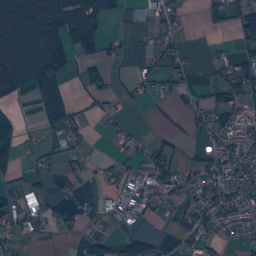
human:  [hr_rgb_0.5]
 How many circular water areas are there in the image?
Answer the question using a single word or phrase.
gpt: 2

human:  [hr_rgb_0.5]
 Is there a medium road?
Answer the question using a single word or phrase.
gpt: no

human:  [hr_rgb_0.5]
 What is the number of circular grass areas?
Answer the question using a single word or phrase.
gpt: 0

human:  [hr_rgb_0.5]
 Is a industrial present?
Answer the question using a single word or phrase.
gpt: yes

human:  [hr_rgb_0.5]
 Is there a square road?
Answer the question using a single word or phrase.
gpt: no

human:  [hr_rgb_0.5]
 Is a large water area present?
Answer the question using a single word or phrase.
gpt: yes

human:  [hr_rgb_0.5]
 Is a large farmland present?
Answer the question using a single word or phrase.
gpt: yes

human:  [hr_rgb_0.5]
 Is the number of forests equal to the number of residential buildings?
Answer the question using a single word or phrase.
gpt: no

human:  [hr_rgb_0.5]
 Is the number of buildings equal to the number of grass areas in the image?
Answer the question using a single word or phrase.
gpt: no

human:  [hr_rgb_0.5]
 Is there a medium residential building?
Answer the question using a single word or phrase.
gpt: yes

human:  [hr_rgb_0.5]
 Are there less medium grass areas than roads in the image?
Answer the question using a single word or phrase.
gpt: yes

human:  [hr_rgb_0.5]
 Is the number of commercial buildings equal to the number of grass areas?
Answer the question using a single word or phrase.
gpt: no

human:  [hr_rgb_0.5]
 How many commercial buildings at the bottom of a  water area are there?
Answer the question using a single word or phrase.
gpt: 59

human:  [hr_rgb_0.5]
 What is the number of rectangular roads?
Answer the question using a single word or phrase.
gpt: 0

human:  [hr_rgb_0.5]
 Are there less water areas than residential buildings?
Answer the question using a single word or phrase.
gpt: yes

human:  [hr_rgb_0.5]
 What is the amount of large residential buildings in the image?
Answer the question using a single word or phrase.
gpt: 1

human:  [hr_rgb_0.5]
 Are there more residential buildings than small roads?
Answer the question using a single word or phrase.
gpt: yes

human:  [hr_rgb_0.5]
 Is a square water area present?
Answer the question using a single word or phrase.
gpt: yes

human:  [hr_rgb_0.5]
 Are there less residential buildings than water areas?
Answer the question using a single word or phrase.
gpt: no

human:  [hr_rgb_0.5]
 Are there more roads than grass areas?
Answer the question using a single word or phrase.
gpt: yes

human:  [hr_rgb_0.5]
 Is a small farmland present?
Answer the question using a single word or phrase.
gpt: yes

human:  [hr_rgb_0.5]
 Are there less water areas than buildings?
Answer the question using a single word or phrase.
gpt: yes

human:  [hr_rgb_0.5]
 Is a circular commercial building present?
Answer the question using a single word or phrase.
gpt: no

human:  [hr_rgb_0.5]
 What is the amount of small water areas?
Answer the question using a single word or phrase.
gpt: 18

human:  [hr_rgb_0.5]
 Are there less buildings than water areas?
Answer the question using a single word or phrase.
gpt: no

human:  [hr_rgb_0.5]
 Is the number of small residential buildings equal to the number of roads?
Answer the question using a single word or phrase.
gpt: no

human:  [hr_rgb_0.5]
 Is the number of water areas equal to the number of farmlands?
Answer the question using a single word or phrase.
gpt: no

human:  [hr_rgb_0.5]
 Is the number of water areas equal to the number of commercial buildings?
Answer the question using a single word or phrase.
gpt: no

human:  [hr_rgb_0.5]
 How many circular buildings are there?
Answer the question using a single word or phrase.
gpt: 2

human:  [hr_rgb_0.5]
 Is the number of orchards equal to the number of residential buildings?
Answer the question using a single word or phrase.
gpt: no

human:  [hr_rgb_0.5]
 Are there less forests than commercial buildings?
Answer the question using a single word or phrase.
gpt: no

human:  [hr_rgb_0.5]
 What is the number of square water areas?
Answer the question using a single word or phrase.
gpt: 2

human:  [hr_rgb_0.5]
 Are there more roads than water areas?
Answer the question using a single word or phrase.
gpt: yes

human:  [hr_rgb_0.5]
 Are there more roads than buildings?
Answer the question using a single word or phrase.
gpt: no

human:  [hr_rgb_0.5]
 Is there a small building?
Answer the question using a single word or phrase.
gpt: yes

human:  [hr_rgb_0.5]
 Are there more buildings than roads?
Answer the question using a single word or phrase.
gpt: yes